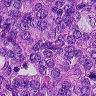
Metastatic tissue present: yes